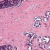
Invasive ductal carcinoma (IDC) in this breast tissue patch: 0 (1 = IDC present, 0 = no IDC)